Question: How can this be?

What am I missing?
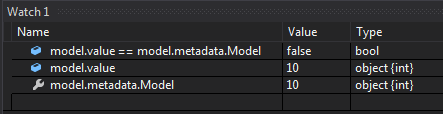
Answer: They're currently boxed into 'object', and those two objects are not the same object, which means '==' fails. If you unbox them to 'int', then it will succeed:
'''
(int)model.value == (int)model.metadata.Model // true
'''
Or you could call 'Equals' which should work:
'''
model.value.Equals(model.metadata.Model) // true
'''